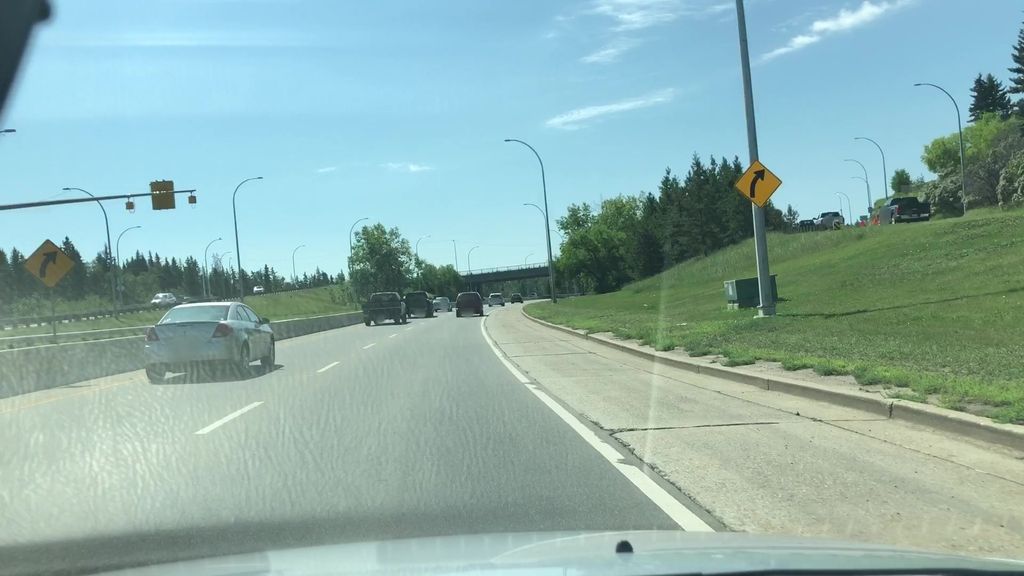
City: edmonton